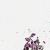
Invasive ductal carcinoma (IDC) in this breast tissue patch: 0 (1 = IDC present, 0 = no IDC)